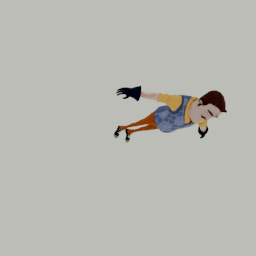
Label: people